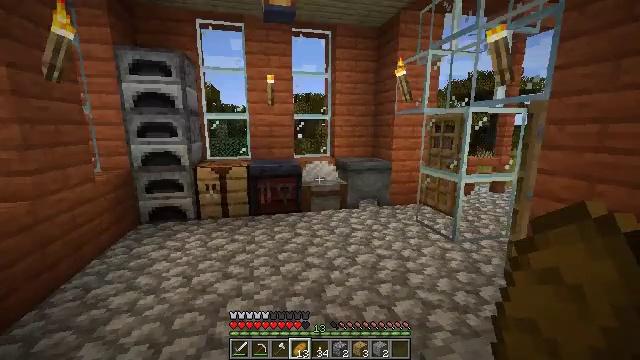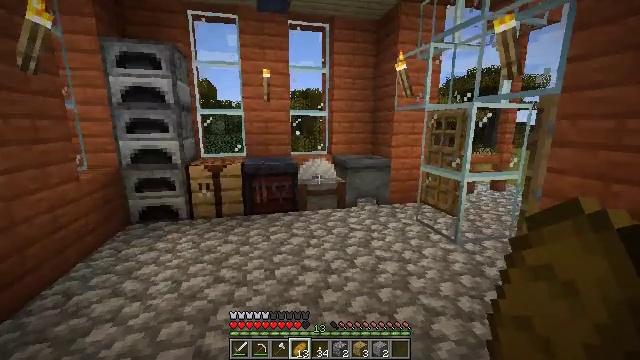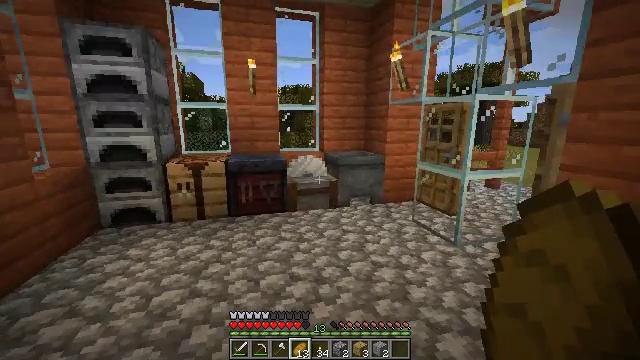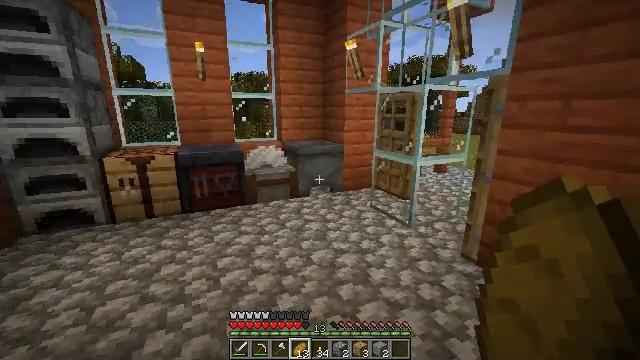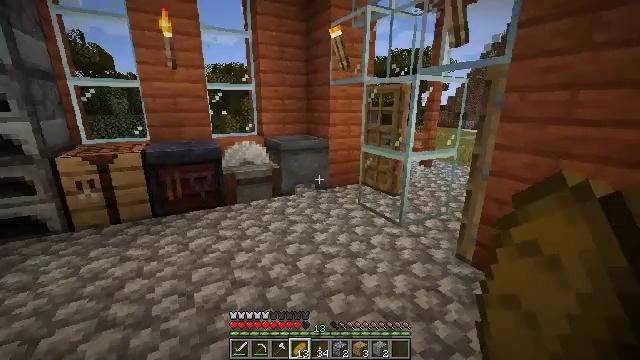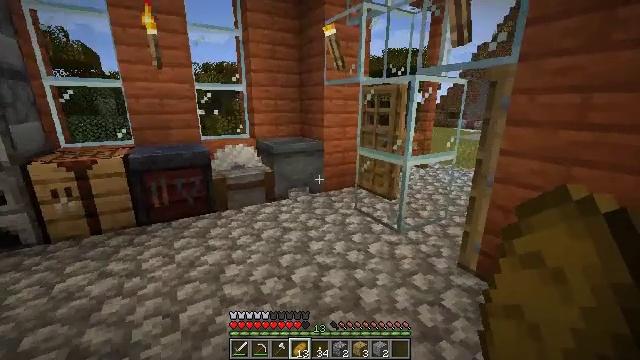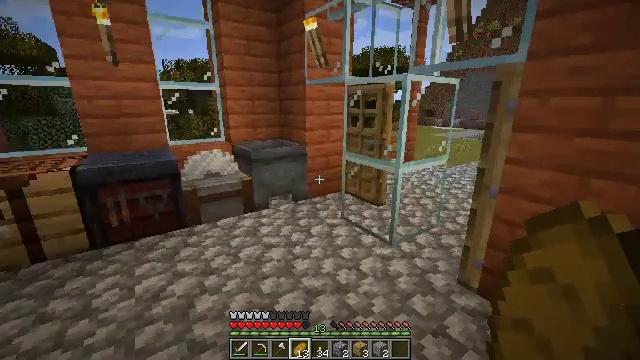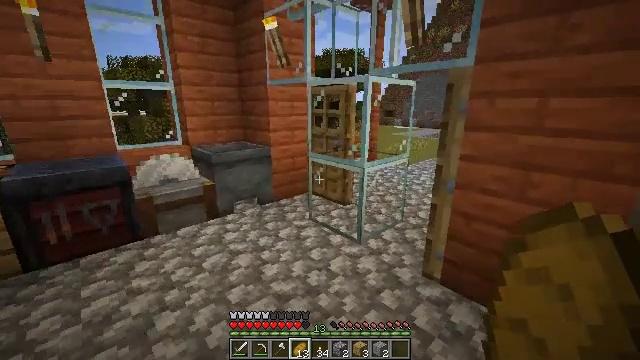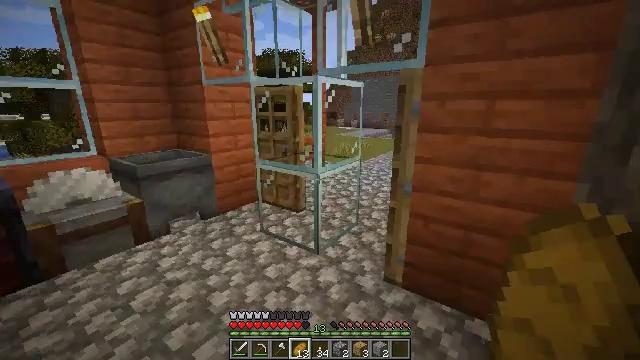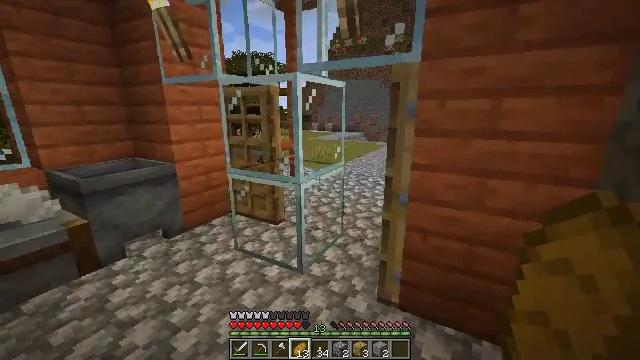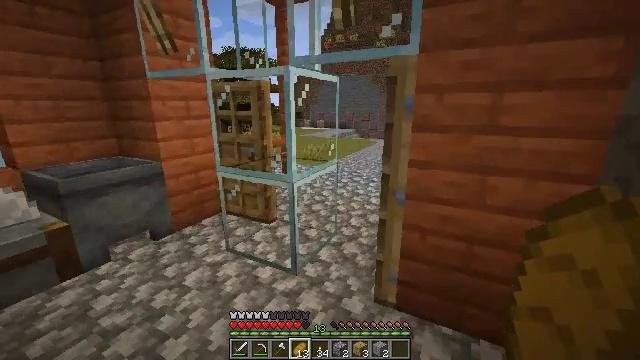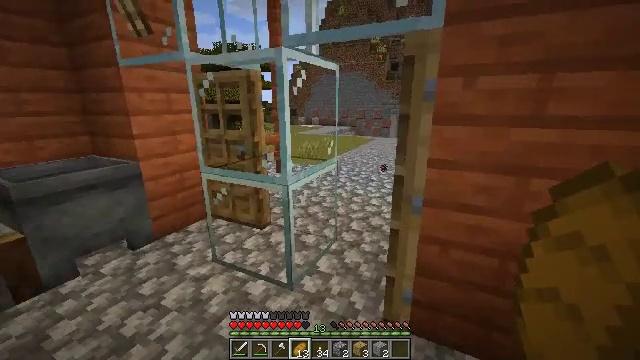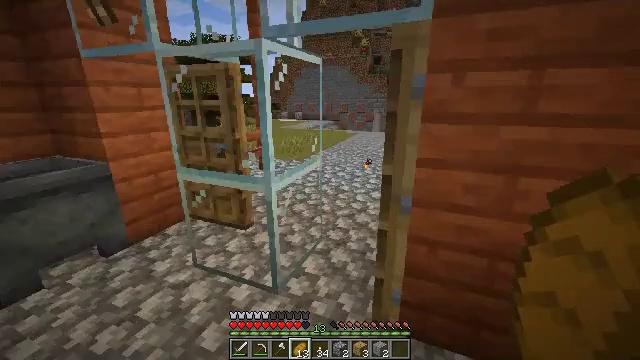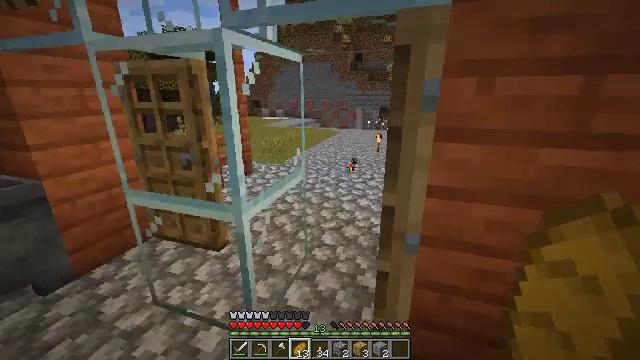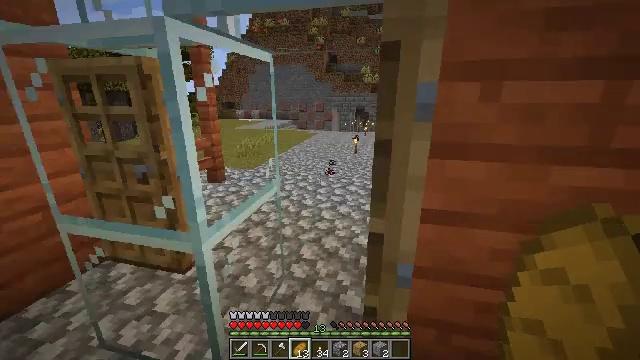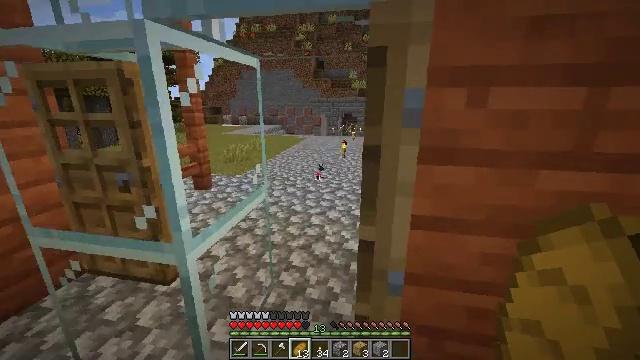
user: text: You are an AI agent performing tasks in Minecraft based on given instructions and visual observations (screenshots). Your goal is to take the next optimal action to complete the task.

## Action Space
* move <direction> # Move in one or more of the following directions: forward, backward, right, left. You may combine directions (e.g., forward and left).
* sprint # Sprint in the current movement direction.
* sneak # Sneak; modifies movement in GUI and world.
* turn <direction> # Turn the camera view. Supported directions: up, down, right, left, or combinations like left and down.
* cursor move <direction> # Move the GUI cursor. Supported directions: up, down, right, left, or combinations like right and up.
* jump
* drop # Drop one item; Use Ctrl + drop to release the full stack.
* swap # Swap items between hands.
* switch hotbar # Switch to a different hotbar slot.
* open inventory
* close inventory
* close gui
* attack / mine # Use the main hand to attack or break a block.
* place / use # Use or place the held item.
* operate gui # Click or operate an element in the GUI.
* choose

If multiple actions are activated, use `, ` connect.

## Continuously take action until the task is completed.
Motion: motion action
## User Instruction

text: Kill a magma cube.
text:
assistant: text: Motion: move forward
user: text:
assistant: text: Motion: move forward, turn right
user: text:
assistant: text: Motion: move forward, turn right and down
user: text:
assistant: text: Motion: move forward, turn right and down
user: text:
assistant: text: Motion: move forward, turn right
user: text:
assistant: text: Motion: move forward, turn right
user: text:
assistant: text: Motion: move forward, turn right
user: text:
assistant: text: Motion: move forward, turn right
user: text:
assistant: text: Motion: move forward, turn right
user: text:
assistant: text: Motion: move forward, turn right
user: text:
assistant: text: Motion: move forward, turn right
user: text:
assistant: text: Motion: move forward, turn right and down
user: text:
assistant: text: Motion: move forward, turn right
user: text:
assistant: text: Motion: move forward, turn right
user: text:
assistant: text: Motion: move forward, turn right and up
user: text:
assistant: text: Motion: move forward, turn right and up
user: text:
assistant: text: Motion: move forward, turn right and up
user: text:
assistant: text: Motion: move forward
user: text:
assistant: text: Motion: move forward
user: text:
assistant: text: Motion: move forward
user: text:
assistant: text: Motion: move forward
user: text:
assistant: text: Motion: move forward
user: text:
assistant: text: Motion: move forward, turn right and down
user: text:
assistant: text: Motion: move forward, turn right
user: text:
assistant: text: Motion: move forward, turn right and down
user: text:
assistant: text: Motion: move forward, turn right and down
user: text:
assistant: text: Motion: move forward, turn right
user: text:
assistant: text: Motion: move forward, turn right and down
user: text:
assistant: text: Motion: move forward and move left
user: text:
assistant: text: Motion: move forward and move left, turn right and down